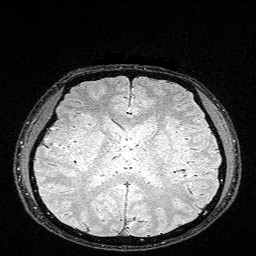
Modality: FLASH
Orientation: coronal
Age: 26
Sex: male